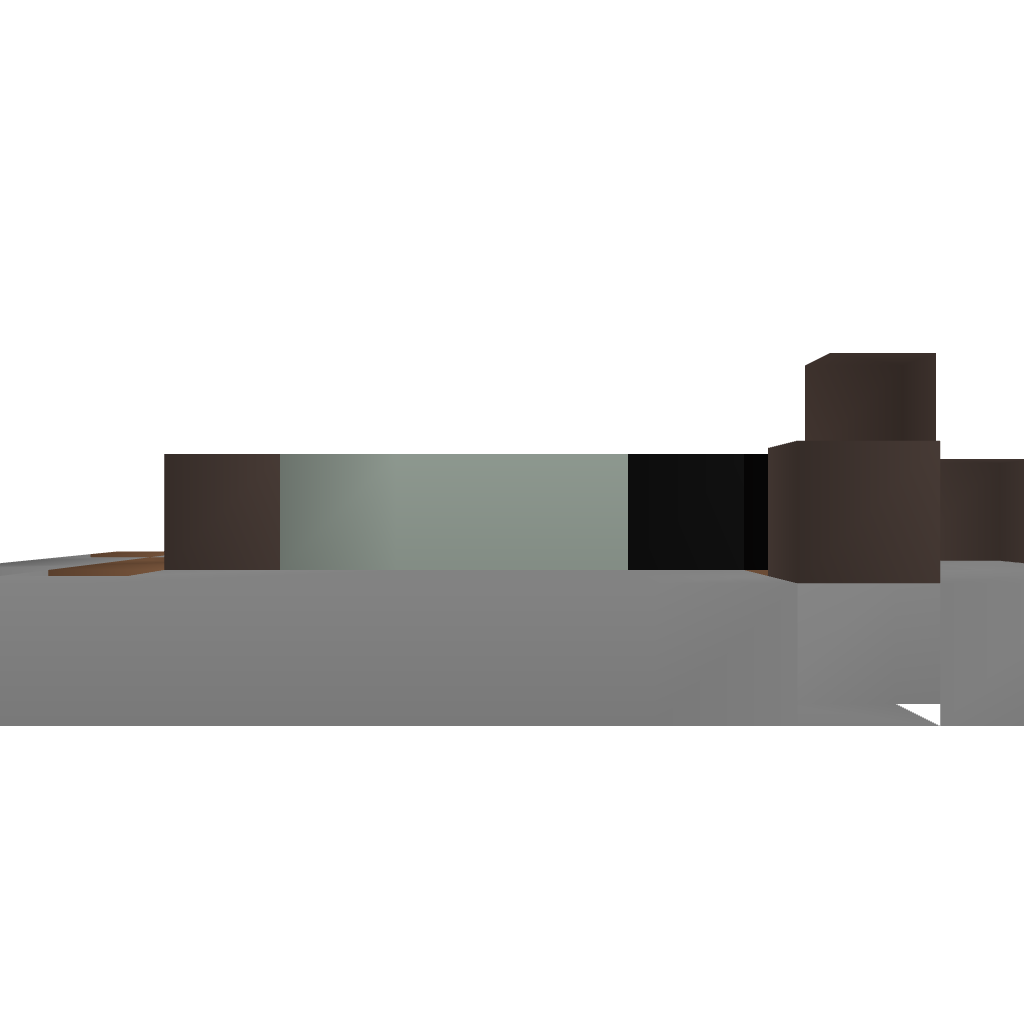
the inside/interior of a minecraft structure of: Wind Chimes